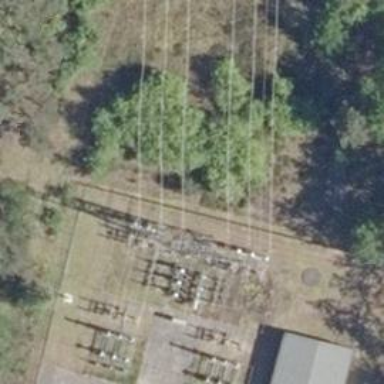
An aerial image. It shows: Three power lines with cables.